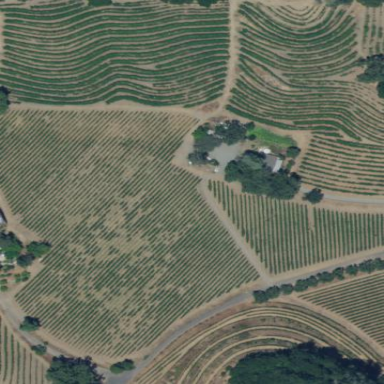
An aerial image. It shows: Vineyard growing grapes.